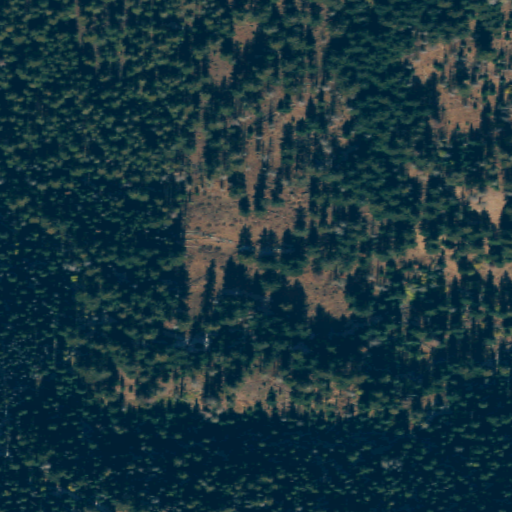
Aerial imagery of ridge(s) in Washington named Scaffold Ridge containing grassland, evergreen forest, and shrub